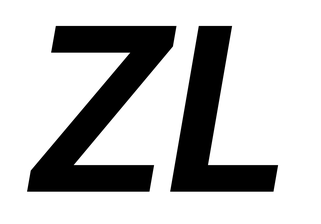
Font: Roboto-Italic_Bold_Italic